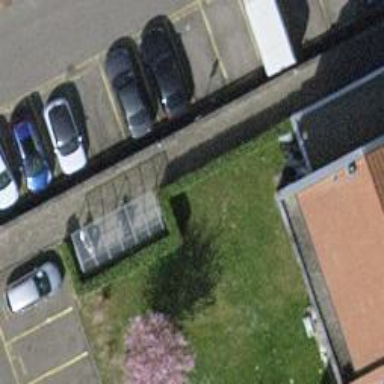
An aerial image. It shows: Hedge acting as barrier.